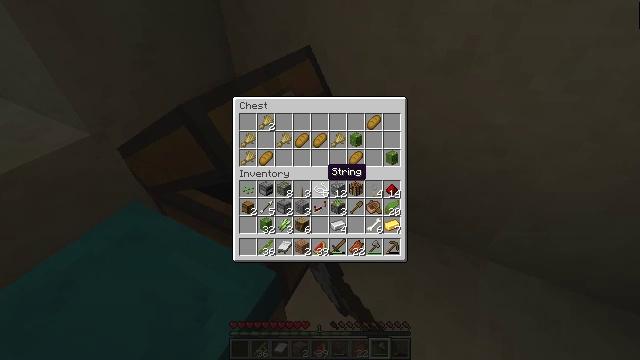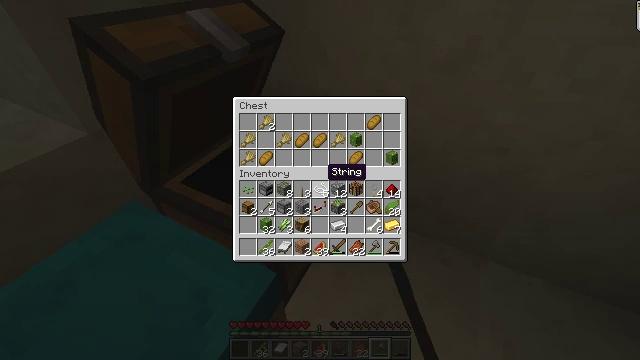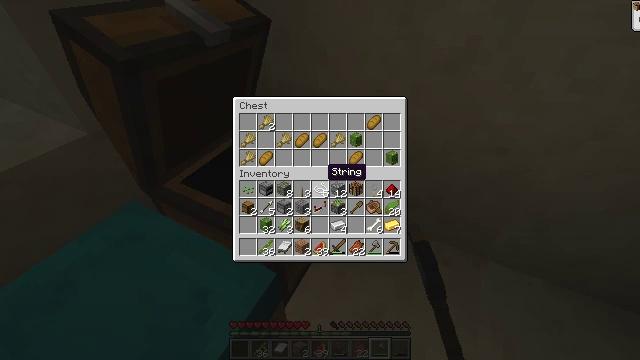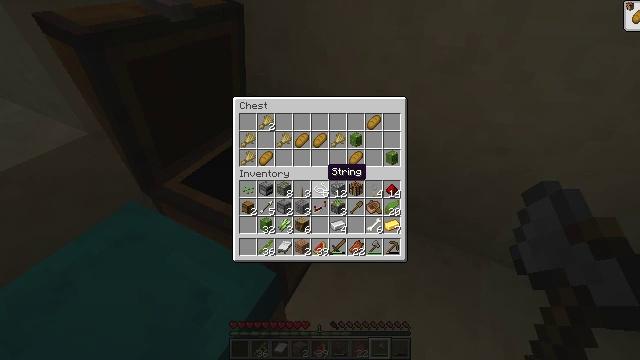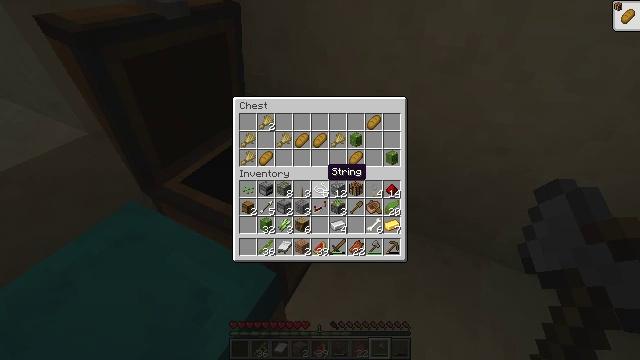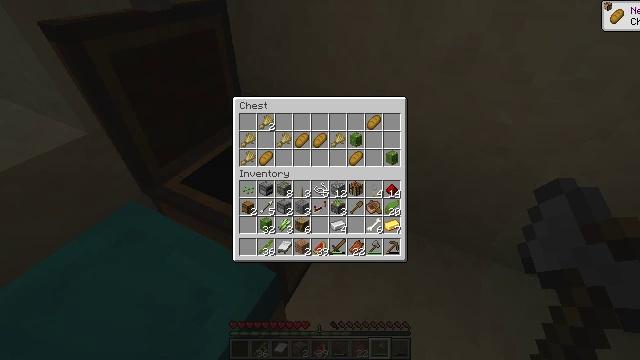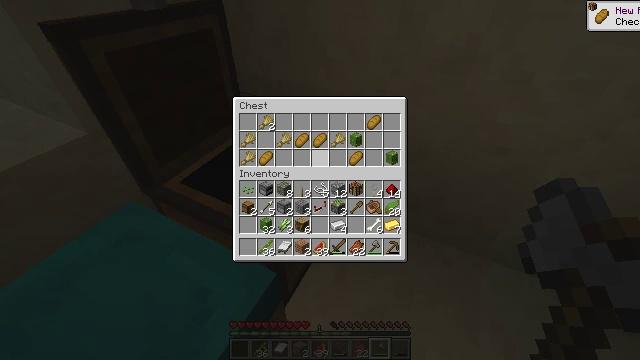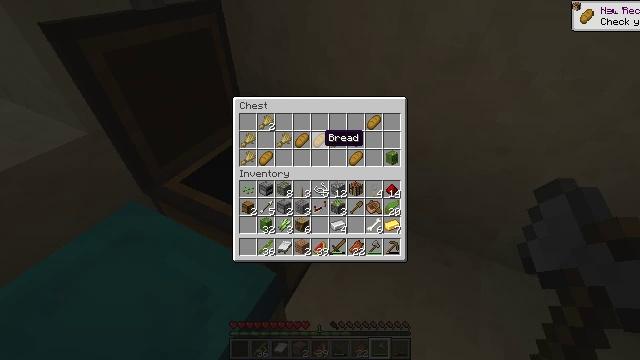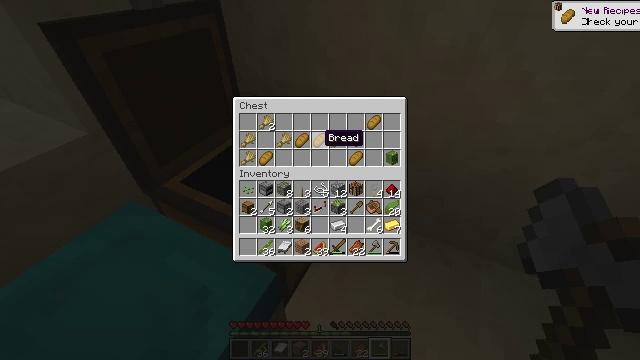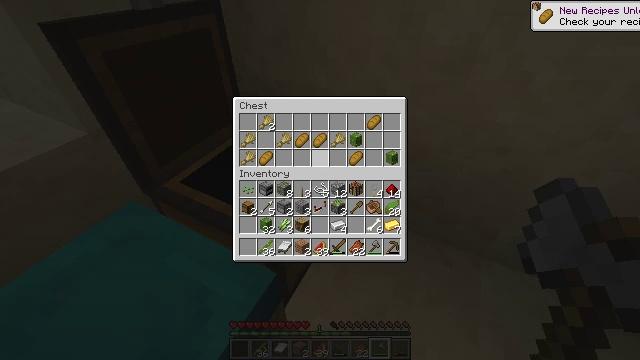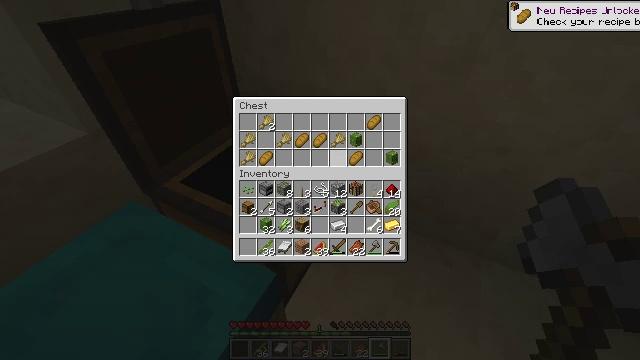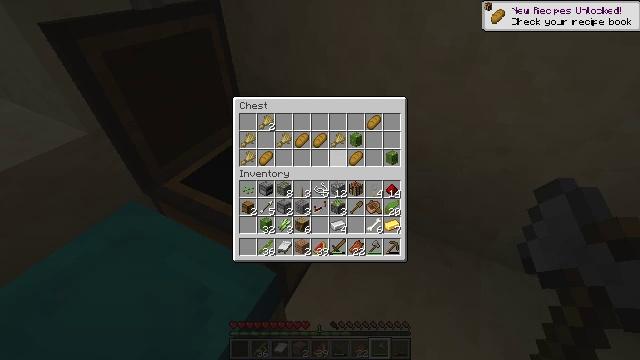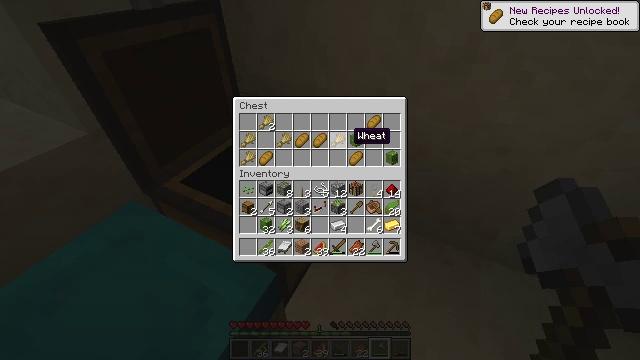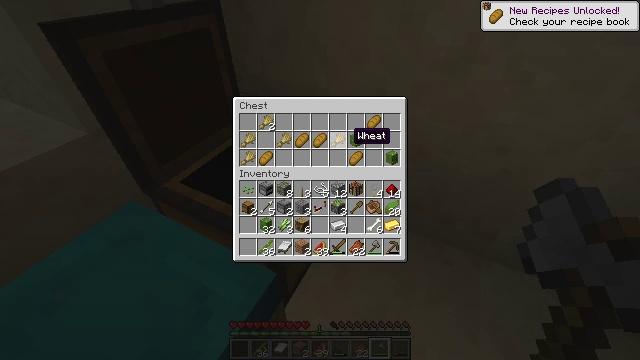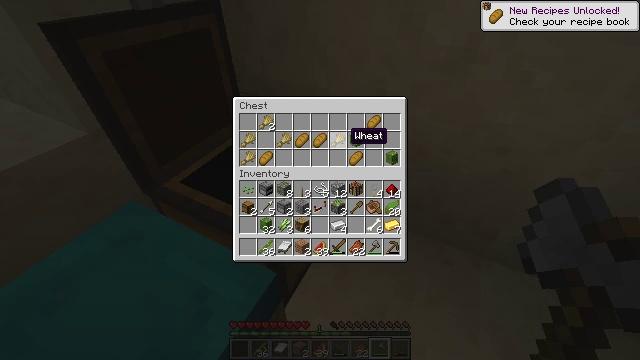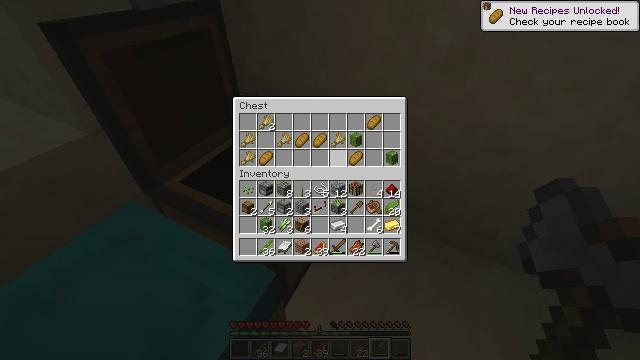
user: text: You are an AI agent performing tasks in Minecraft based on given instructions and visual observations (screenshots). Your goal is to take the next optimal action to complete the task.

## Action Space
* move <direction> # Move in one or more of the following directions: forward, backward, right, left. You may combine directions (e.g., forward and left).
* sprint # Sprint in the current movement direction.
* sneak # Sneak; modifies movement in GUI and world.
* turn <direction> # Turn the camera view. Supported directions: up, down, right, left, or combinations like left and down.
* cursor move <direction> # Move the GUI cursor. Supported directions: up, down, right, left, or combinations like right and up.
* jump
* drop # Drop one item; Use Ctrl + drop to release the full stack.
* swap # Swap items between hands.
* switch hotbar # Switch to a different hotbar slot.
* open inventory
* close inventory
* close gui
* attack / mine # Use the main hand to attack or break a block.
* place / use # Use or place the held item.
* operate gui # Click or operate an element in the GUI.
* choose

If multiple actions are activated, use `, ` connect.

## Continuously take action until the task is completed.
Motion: motion action
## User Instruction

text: Gather the smooth sandstone slab.
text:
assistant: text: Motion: no_op
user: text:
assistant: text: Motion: no_op
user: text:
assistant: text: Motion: no_op
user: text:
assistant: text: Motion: no_op
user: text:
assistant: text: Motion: no_op
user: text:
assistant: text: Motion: cursor move up
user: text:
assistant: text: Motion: no_op
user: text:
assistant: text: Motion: no_op
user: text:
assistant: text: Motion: no_op
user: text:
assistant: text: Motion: cursor move right
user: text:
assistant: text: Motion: no_op
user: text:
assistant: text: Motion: sneak
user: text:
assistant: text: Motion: sneak
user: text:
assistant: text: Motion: sneak
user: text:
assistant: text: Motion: sneak, cursor move left and down
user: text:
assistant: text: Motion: sneak
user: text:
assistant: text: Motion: sneak
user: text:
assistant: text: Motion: sneak, cursor move up
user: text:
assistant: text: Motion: sneak
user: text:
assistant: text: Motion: sneak
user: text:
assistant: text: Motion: sneak, operate gui
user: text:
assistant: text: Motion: sneak, operate gui
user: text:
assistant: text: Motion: sneak
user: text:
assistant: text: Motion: sneak, cursor move right
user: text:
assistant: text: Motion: sneak
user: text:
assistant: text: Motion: sneak
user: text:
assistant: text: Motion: sneak, operate gui
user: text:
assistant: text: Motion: sneak, operate gui
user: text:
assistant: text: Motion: sneak, cursor move left, operate gui
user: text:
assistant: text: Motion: sneak, cursor move left and up